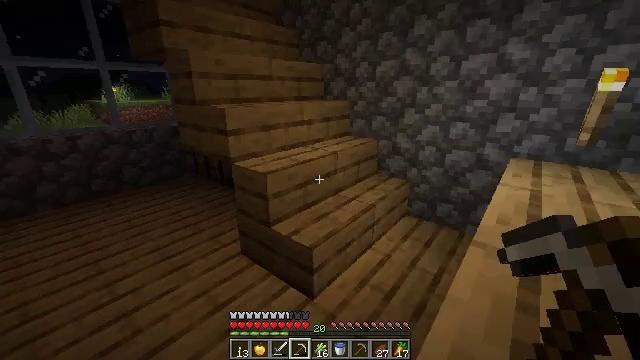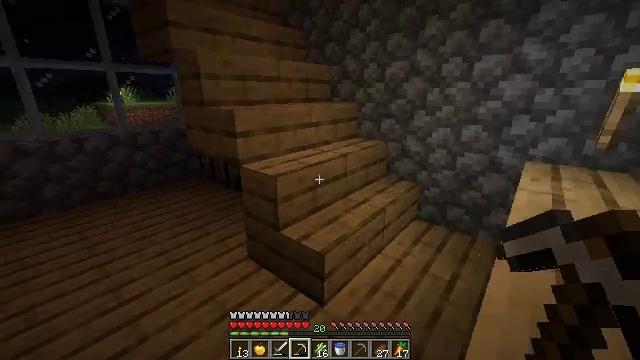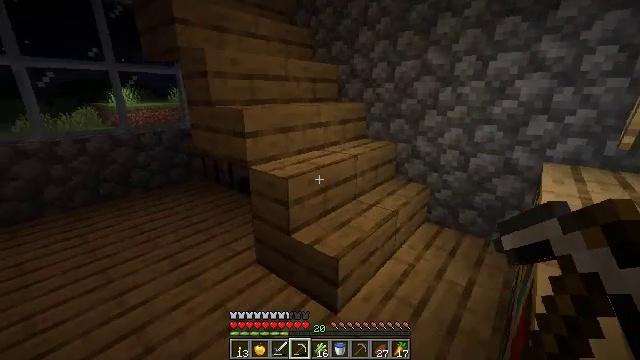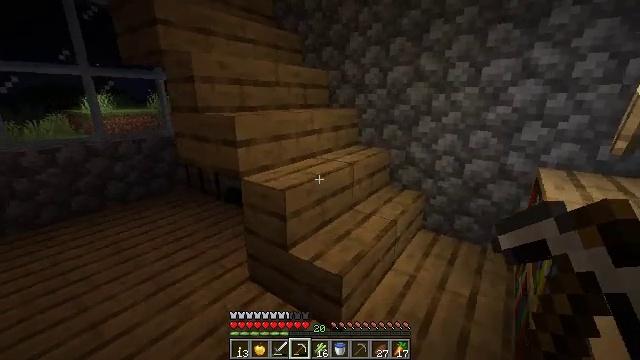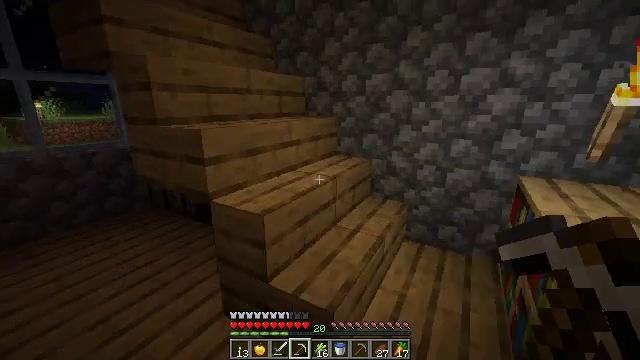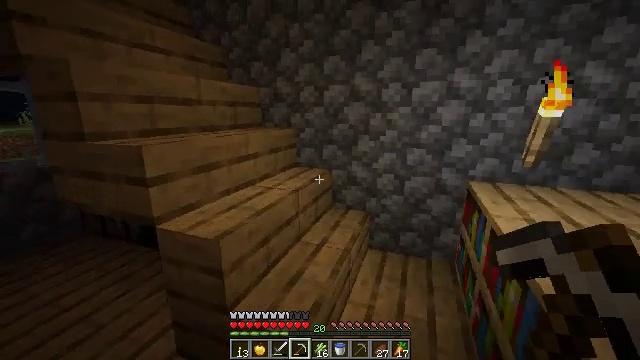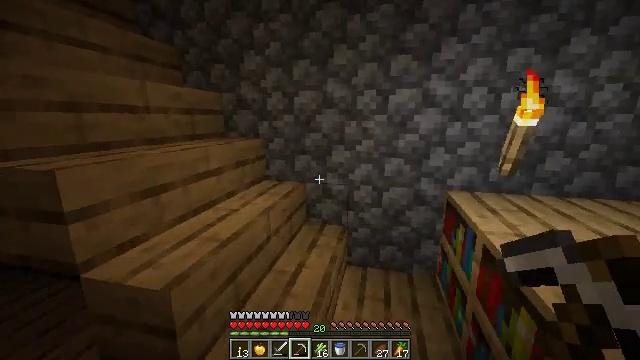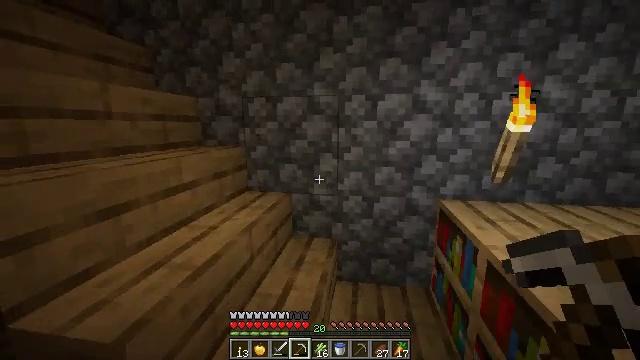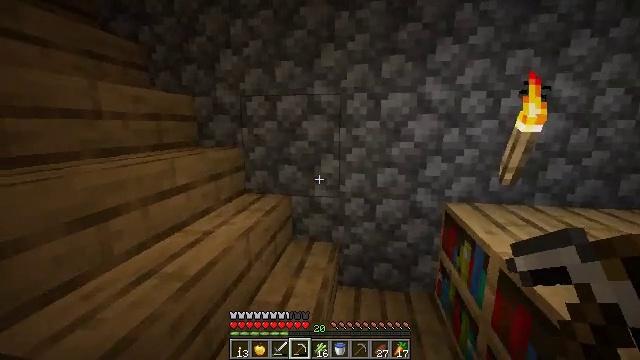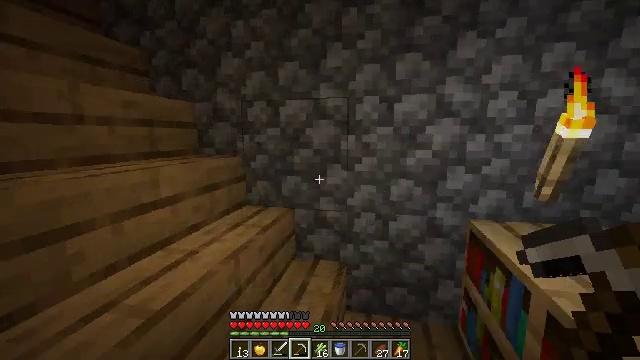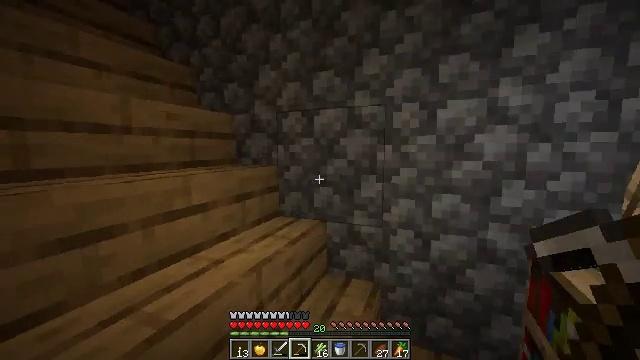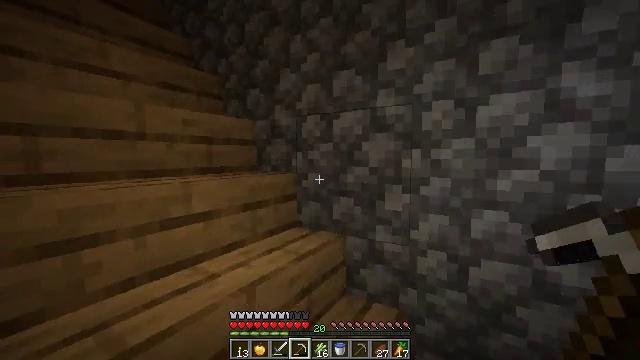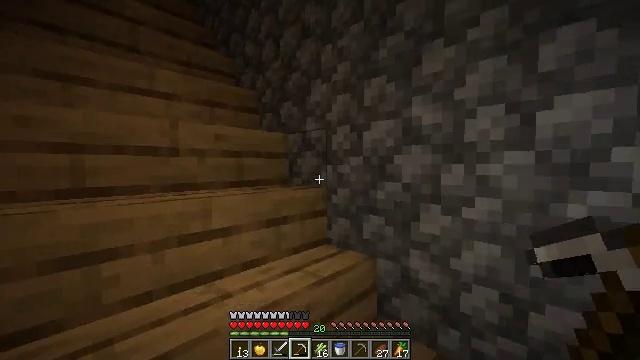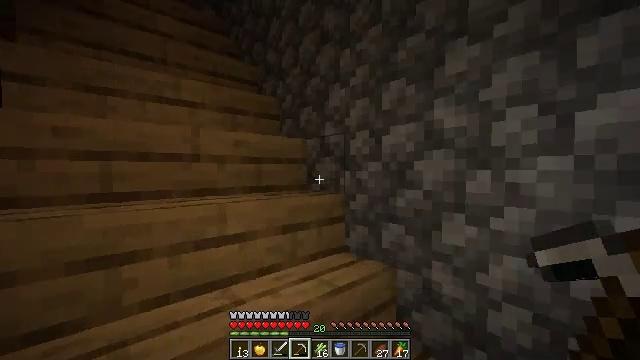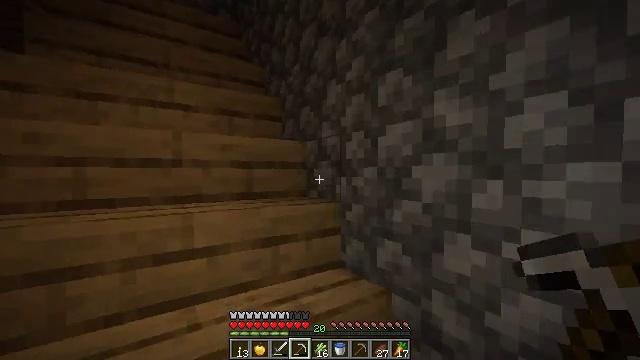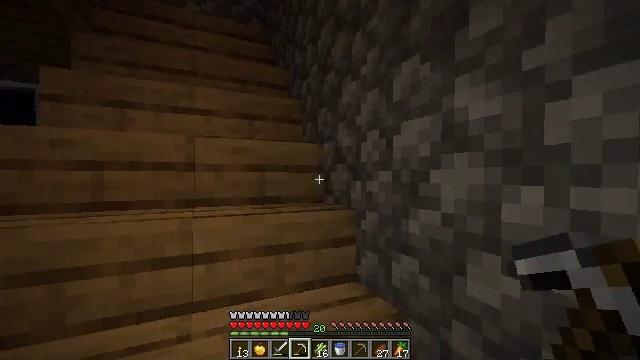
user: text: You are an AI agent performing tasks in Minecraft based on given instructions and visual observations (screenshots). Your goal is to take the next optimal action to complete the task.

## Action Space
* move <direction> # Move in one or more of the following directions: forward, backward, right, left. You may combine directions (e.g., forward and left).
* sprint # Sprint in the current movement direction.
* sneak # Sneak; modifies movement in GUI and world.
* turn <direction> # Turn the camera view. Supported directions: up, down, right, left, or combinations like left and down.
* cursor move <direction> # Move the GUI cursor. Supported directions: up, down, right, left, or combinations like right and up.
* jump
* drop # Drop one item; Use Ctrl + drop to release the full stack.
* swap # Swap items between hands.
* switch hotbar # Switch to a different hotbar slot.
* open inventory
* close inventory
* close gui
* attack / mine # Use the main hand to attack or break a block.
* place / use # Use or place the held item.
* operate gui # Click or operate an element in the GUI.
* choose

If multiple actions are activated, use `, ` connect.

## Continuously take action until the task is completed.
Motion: motion action
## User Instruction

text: Combine paper and wooden planks to get a cartography table.
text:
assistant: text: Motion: move forward
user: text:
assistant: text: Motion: move forward
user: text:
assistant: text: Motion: move forward, turn right and up
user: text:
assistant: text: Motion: move forward, turn right and up
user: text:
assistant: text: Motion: move forward, turn right and up
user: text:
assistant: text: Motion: move forward, turn right and up
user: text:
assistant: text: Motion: move forward, turn right and up
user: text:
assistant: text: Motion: move forward and move right
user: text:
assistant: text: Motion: move forward and move right, turn left and up
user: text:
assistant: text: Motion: move forward and move right, turn left and up
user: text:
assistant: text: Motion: move forward and move right, turn left and up
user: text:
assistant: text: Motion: move forward and move right, turn left and up
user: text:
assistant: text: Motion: move forward and move right, turn left and up
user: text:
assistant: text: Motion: move forward and move right, turn left
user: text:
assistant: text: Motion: move forward and move right, turn left
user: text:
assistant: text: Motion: move forward and move right, turn left
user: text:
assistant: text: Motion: move forward, turn left
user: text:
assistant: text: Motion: move forward, turn left
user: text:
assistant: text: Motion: move forward, turn left and up
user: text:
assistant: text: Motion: move forward, turn left and up
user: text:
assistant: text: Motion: move forward, turn left and up
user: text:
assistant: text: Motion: move forward, turn left and up
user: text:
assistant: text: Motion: move forward, turn left and up
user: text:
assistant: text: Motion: move forward, turn left
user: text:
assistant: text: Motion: move forward, turn left
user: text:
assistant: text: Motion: move forward, turn down
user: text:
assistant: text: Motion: move forward, turn down
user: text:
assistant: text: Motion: move forward, turn left and down
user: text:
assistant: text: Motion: move forward, turn left and down
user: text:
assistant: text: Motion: move forward, turn left and down